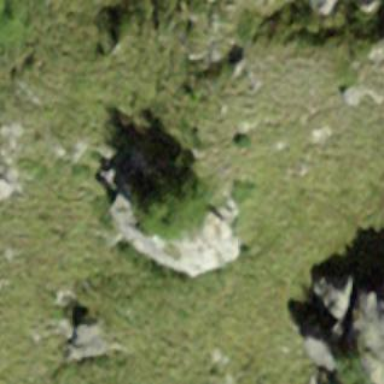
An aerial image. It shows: View of natural rock.